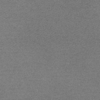
Label: dusty